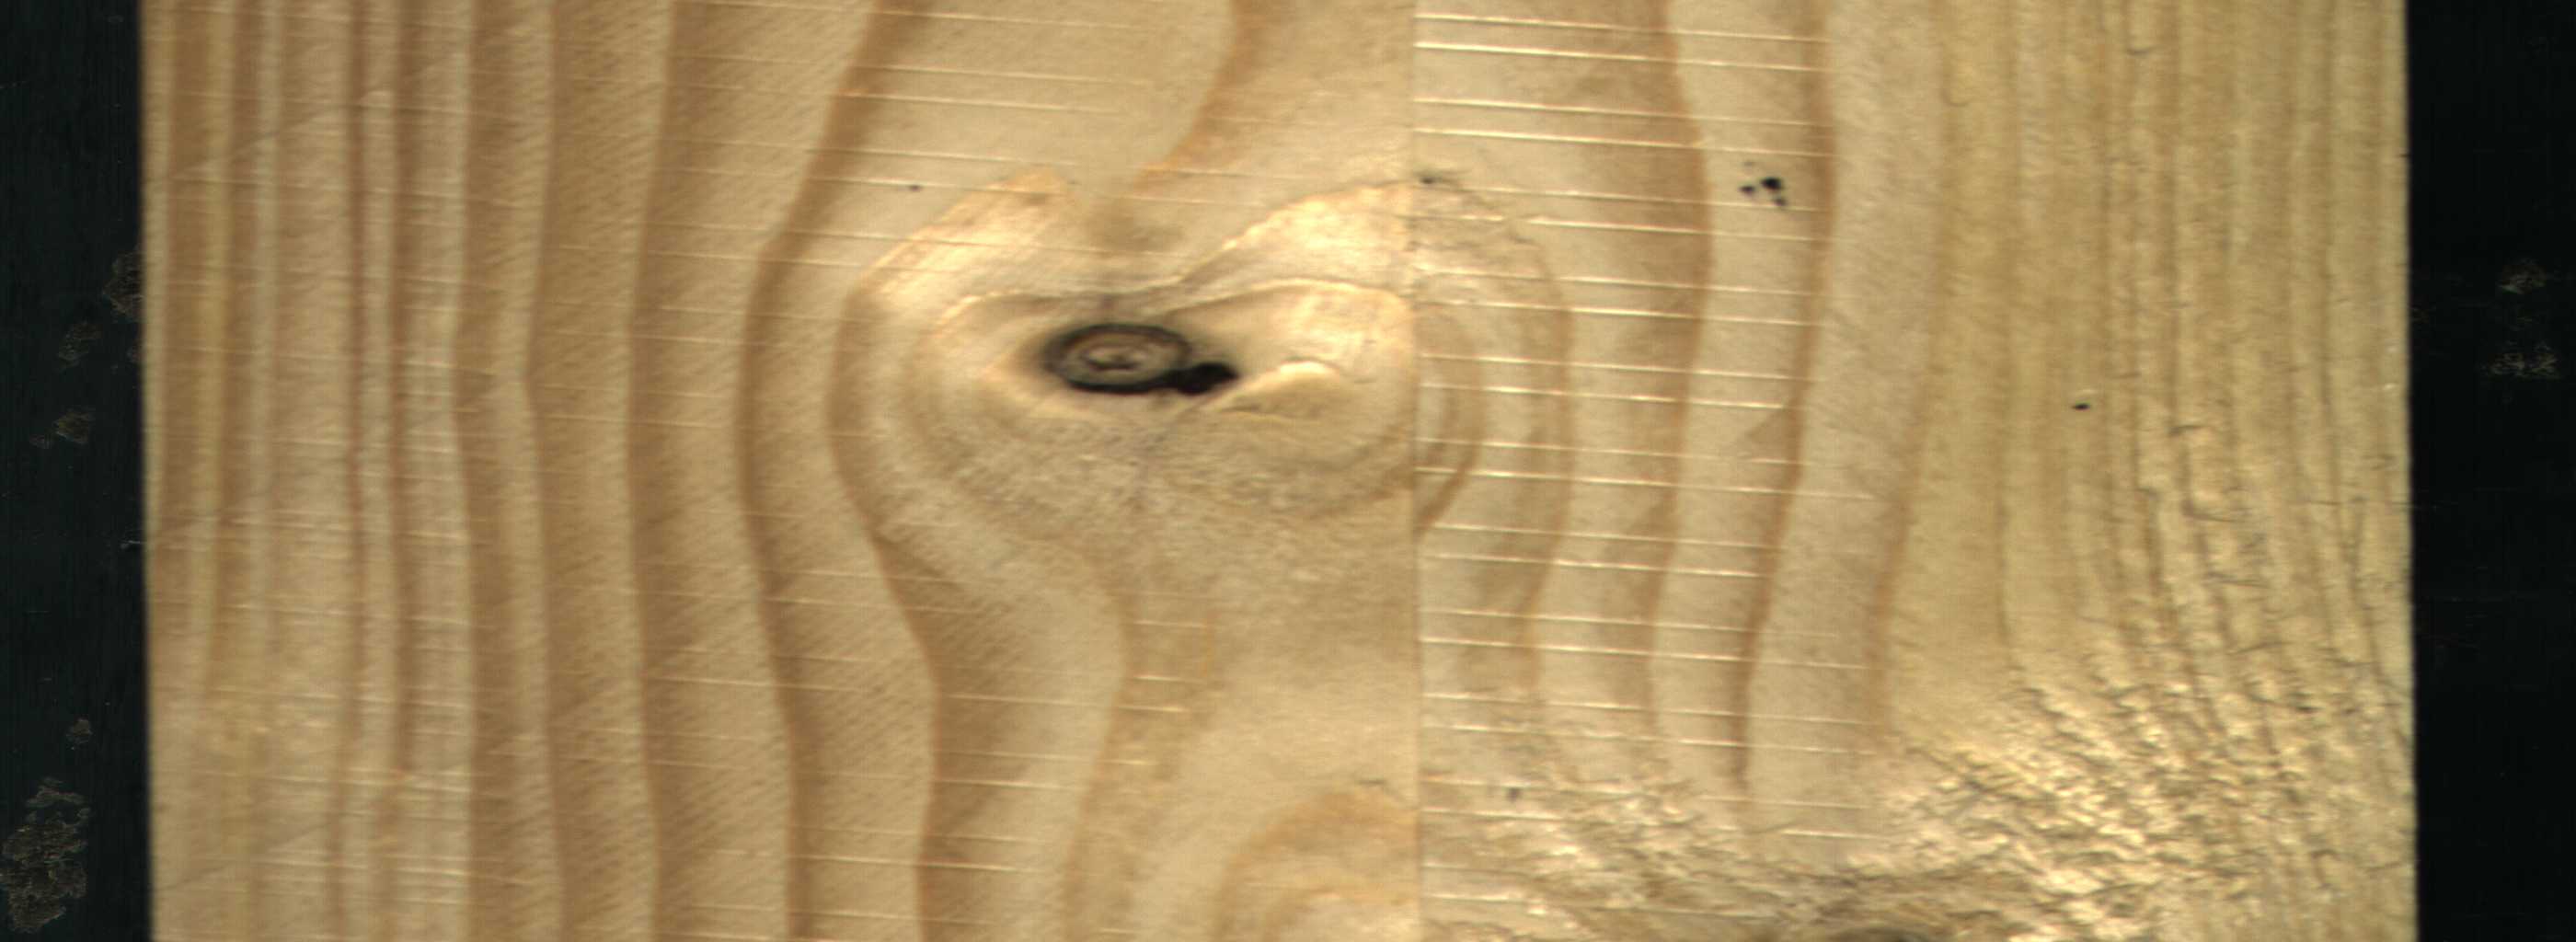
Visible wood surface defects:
Dead_Knot
Live_Knot